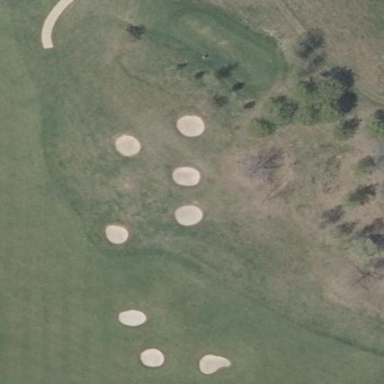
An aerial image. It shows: Grassy golf fairway.